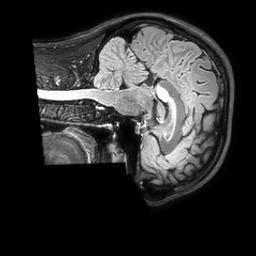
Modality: FLAIR
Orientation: sagittal
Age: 62
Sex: male
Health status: ill
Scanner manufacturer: philips
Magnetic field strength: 3 T
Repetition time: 4.8 s
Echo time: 0.34 s